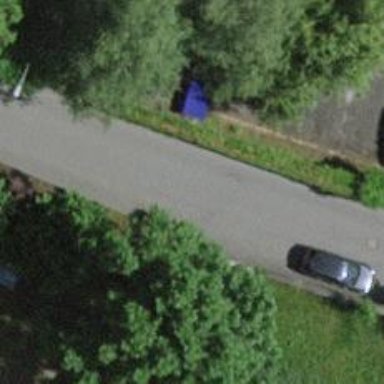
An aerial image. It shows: Residential road with asphalt surface and no sidewalks.